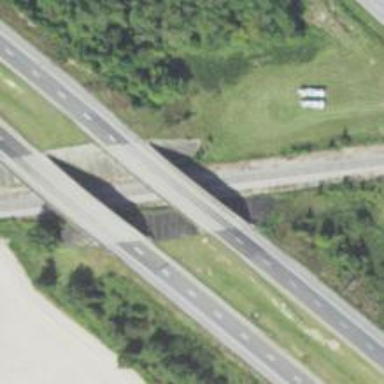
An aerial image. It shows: Motorway bridge.